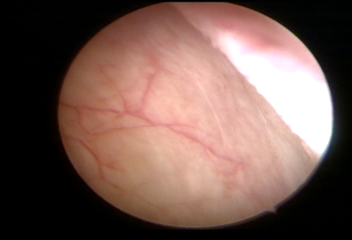
Modality: WLC
Class: Normal mucosa
Bladder cancer association: No